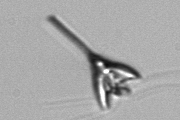
Label: Pyramimonas_longicauda